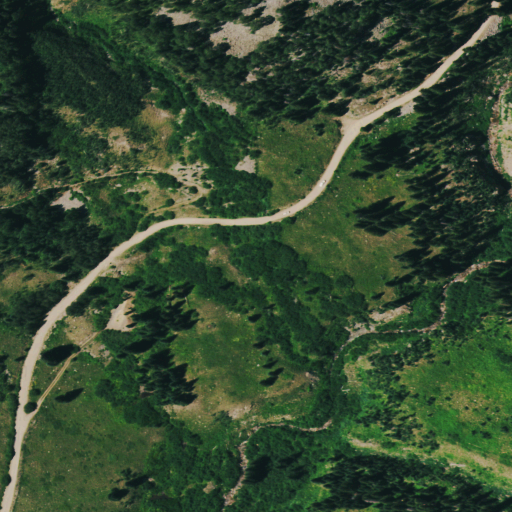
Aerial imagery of valley in Colorado named Shoebeck Gulch containing grassland, deciduous forest, woody wetlands, evergreen forest, and mixed forest